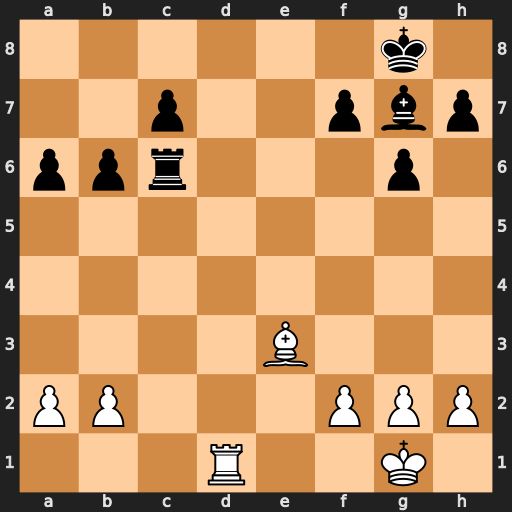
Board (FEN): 6k1/2p2pbp/ppr3p1/8/8/4B3/PP3PPP/3R2K1
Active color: w
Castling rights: -
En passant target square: -
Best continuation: Rd8+ Bf8 Bh6 Rc1+ Bxc1